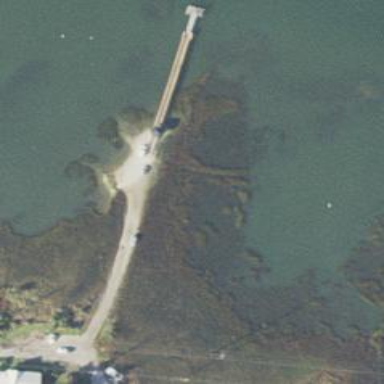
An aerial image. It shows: Footway leading to man-made pier.